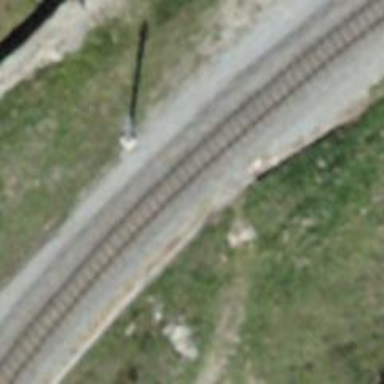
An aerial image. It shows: Railway crossing.